Field crop: maize
Growth stage: 2
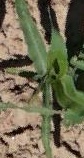
Species: maize